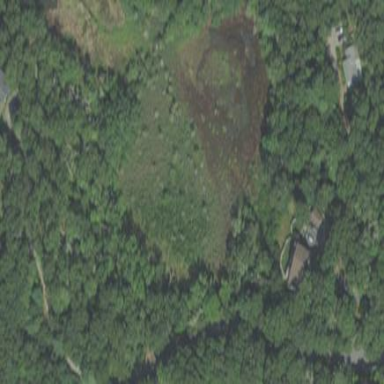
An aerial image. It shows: Wetland area characterized by wet meadow.